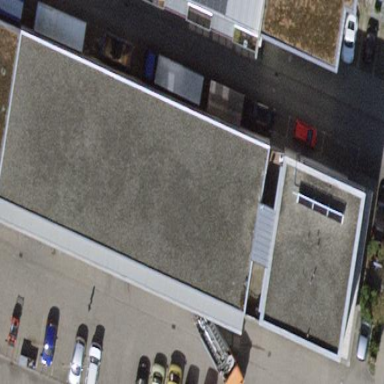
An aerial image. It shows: Commercial building.